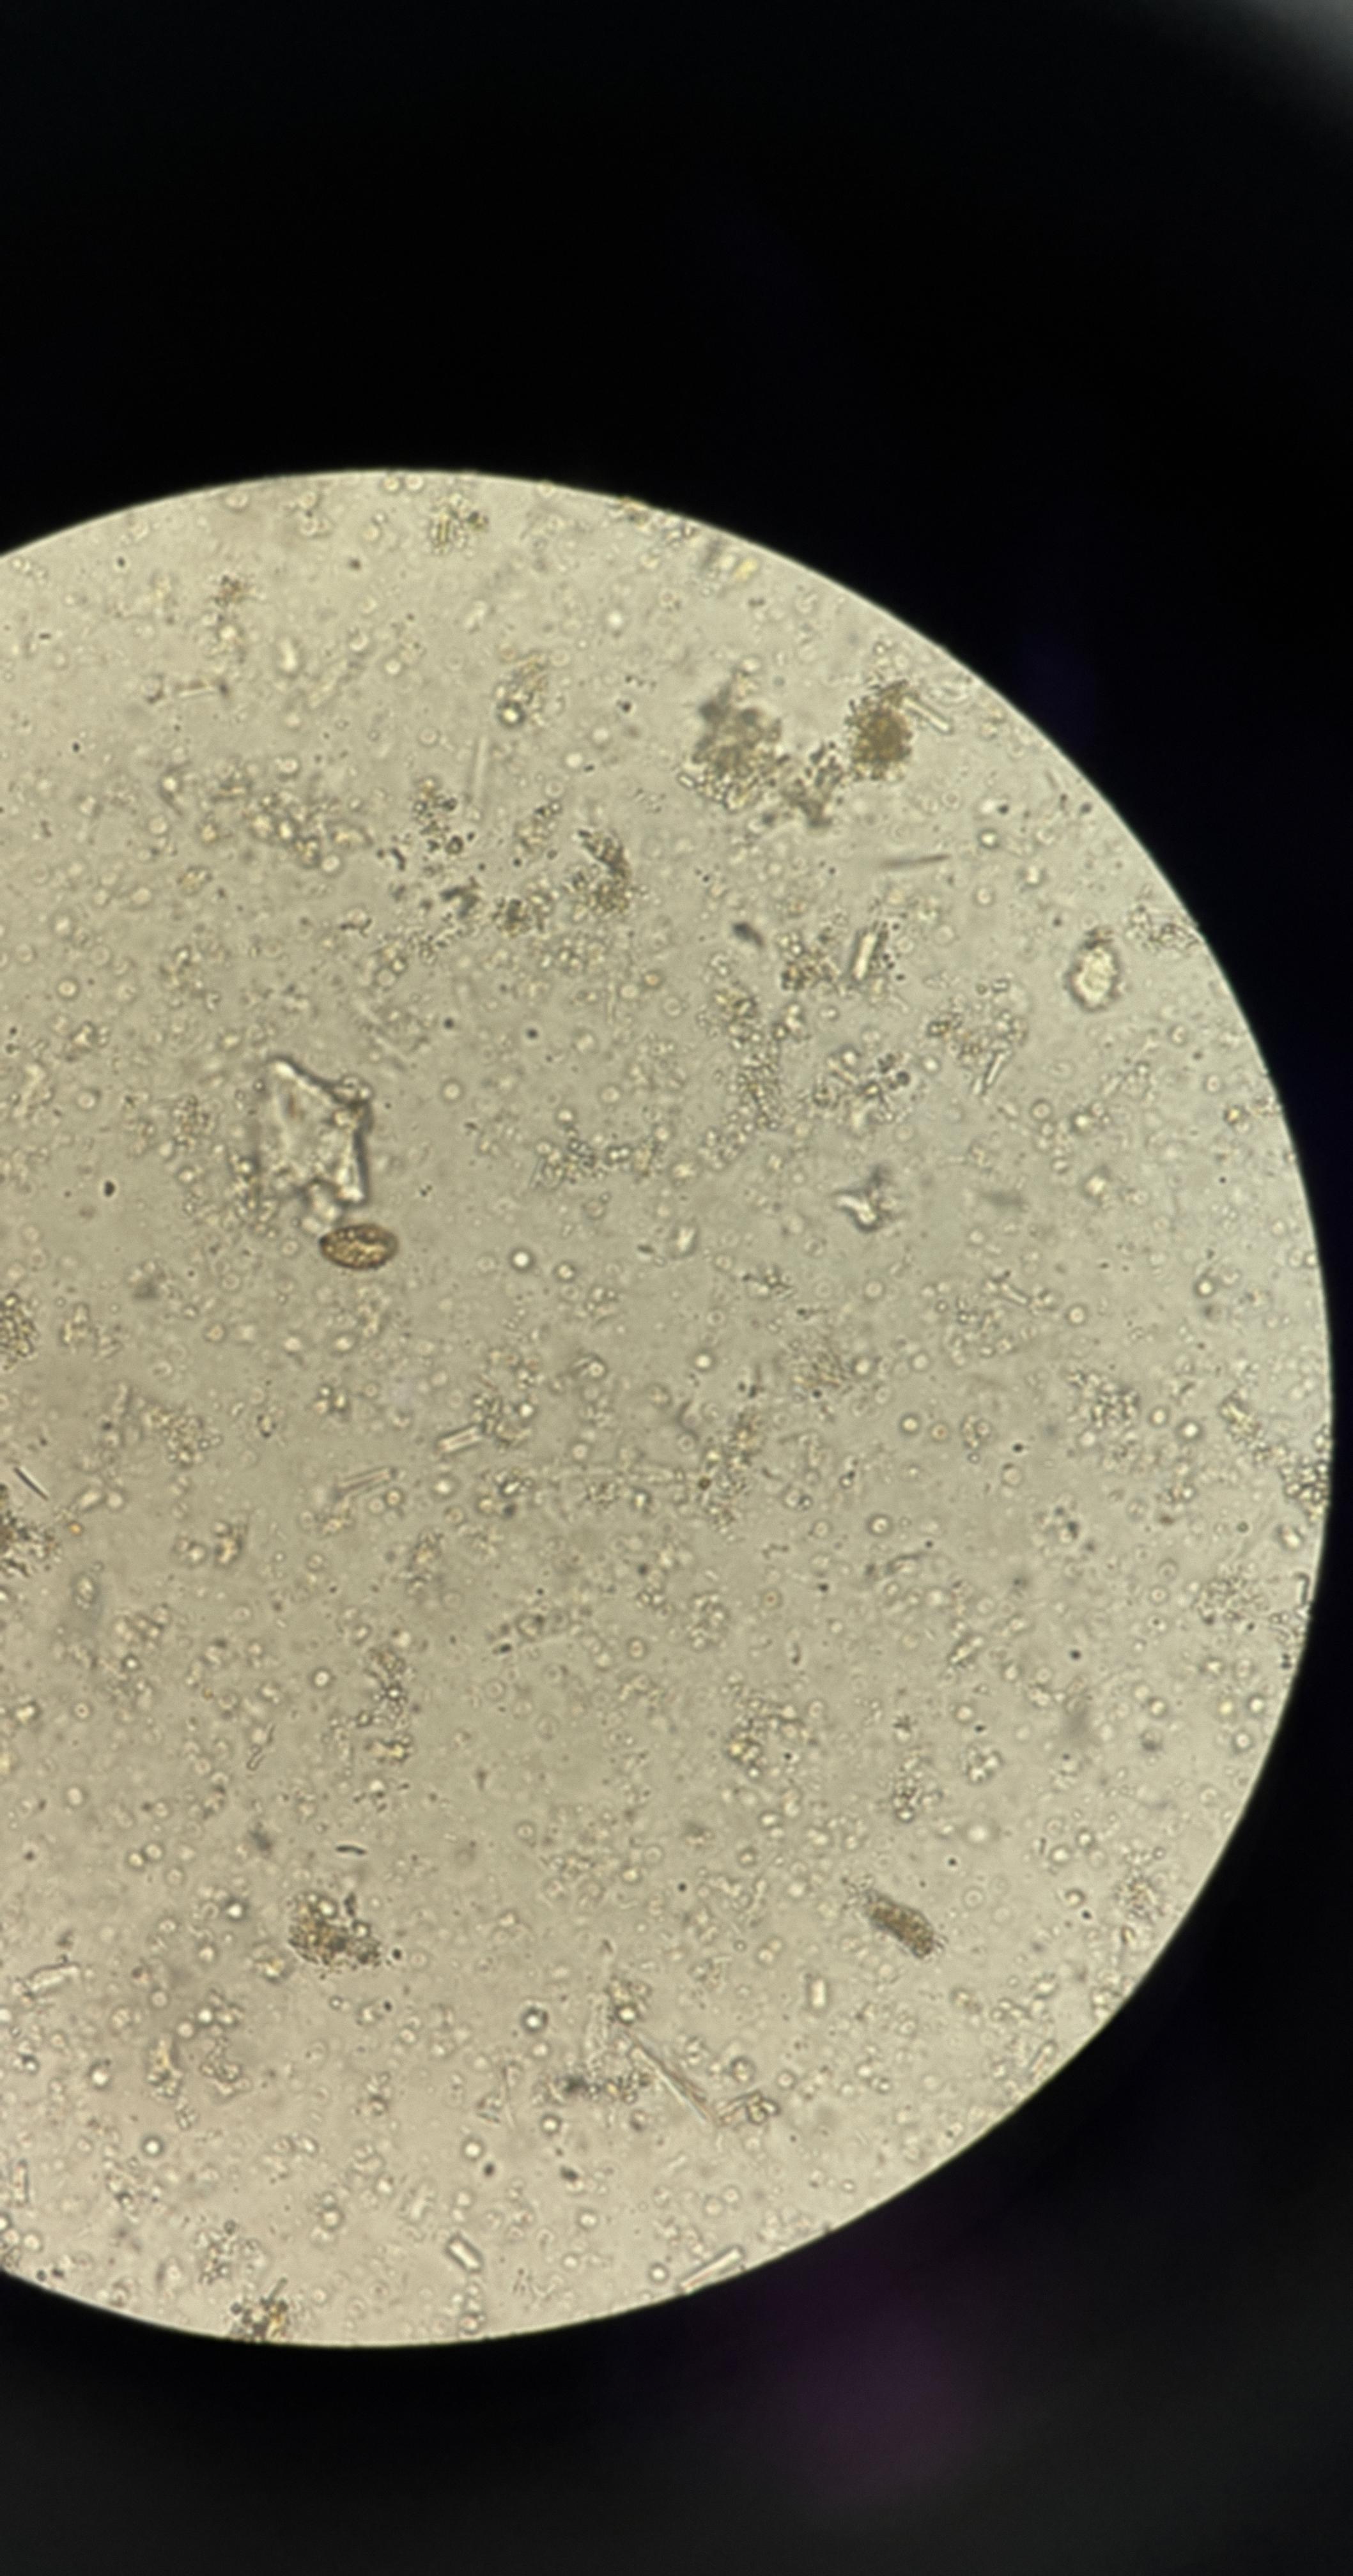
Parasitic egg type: Opisthorchis viverrine